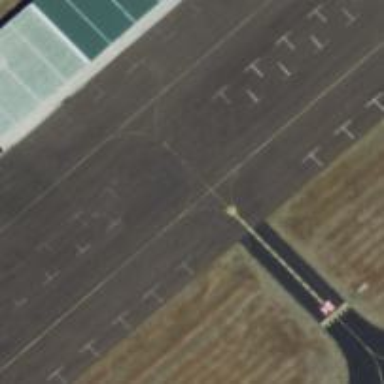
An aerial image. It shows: View of taxiway at the airport.